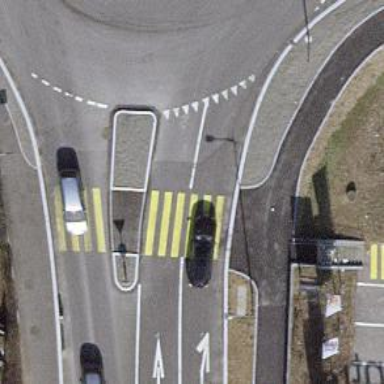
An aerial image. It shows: Uncontrolled zebra crossing on the road.